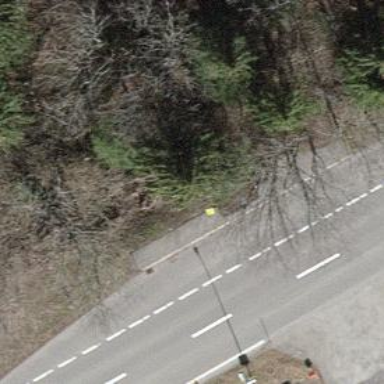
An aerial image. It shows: Post box is visible.